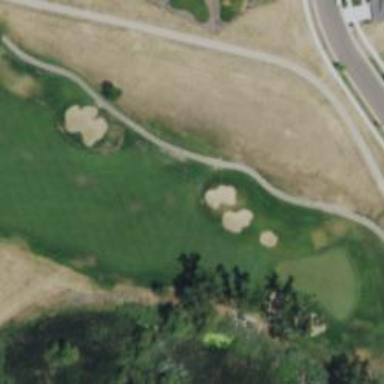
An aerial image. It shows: High-quality path for golf carts on grade 1 tracktype.